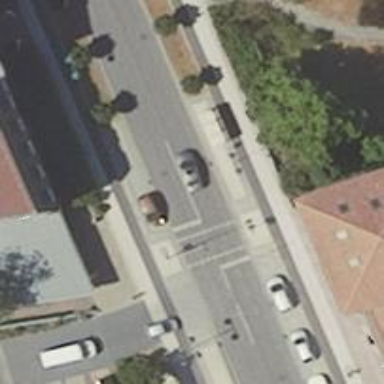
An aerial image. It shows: Bus stop with shelter.